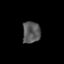
Tissue: prostate
Cell type: Epithelial cells
Senescence score: 0.3345
Nuclear area (px): 381
Mean DAPI intensity: 87.564